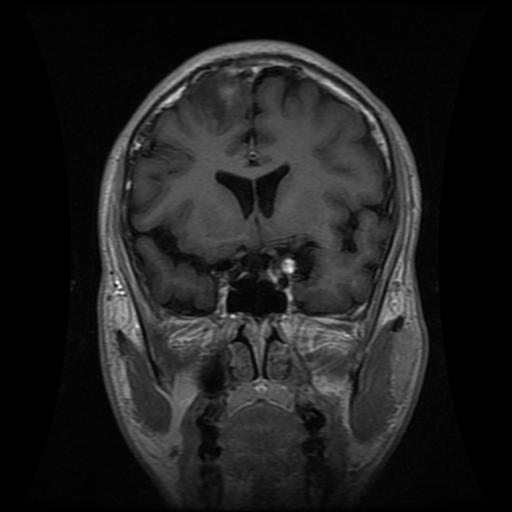
Label: glioma